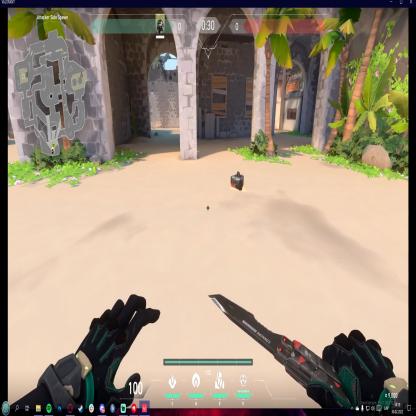
Label: dropped spike